Question: I have a table for the actions.

The table has several slots for the same time on the same day. Same action can't be booked for the same time twice. I'm trying to come up with the way to list all the IDs for an action 'A', such as every available time is listed only once, even if there are both slots available, but if 'A' is book for some time already and another slot for this time is empty, that slot wouldn't be showing.
And it comes to me that I don't know T-SQL that good.
I overcame this by selecting all the rows where 'A' is booked, selecting all distinct (date, time start and time end) which are not booked and doing check whether 'A' is already booked for this time. But all this checking is done on the software level, and those multiple requests to the server and looping in the program to perform the same job as one LIKELY SIMPLE sql request don't look very efficient to me.
If there a way to do something like:
'''
SELECT ID FROM mytable
WHERE Action IS NULL AND (date, time_start, time_end **'ALL TOGETHER IN ONE ROW'**)
NOT IN (SELECT date, time_start, time_end FROM mytable
WHERE Action = 'A')
HAVING 'THOSE THREE BEING DISTINCT'
'''
By other words can I select rows which partially match other rows? It would be simple if I had only one column to compare, but there are three.
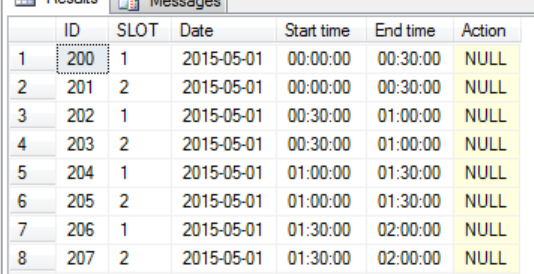
Answer: In SQL Server we generally use WHILE instead of FOR. I believe what you're trying to do could be fulfilled as follows if you want to loop through the table (ideally your ID field would be the PRIMARY KEY as well). This is just inserting it into a temp table for now, but potentially it should give you the results you want:
'''
-- DECLARE and set counters
DECLARE @curr INT, @prev INT, @max INT
SELECT @curr = 0, @prev = 0, @max = MAX(ID) FROM myTable
-- Make a simple temp table
CREATE TABLE #temp (ID INT)
-- Start looping
WHILE (@curr < @max)
BEGIN
-- Set our counter for the next row
SELECT @curr = MIN(ID) FROM myTable WHERE ID > @prev
-- Populate temp table with a self-join to compare slots
-- Slot must match on date + time but NOT have equal SLOT value
-- Will only INSERT if we meet our criteria i.e. neither slot booked
INSERT INTO #temp
SELECT DISTINCT A.ID
FROM myTable A
JOIN myTable B ON B.[Date] = A.[date] AND B.time_start = A.time_start AND B.time_end = A.time_end
WHERE A.[Action] IS NULL -- Indicates NO booking
AND B.[Action] IS NULL -- Indicates NO booking
AND A.SLOT <> B.SLOT
AND A.ID = @curr
-- Update our counter
SET @prev = @curr
END
-- Get all our records
SELECT * FROM #temp
-- Remove the sleeping dog ;)
DROP TABLE #temp
'''
There is a little bit of redundancy here because it checks ALL rows, even if a condition has been found in the first row of that time slot, but you can tweak it from here if you need to.
You should really avoid using field names like "Date" and "Action" because these are reserved words in SQL.